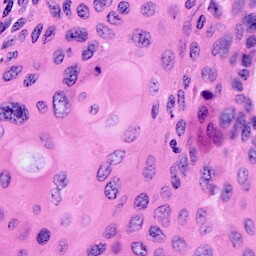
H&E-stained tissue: Cervix